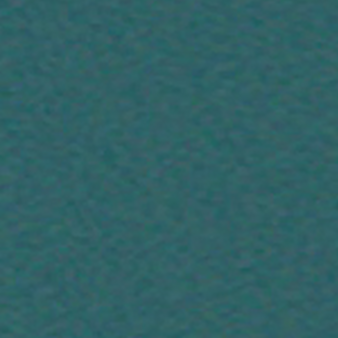
Label: other